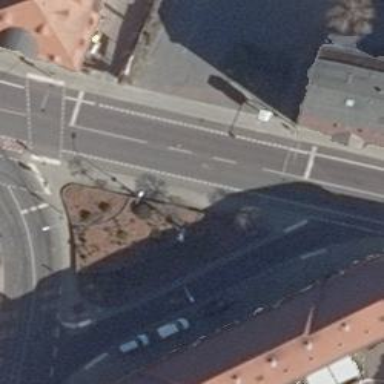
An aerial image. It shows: Tertiary road with asphalt surface. It has sidewalks on both sides and exclusive cycle lane.